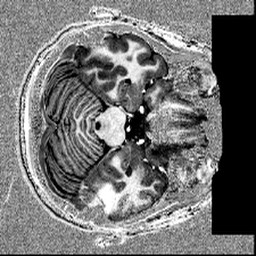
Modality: T1w
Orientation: axial
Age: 23
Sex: female